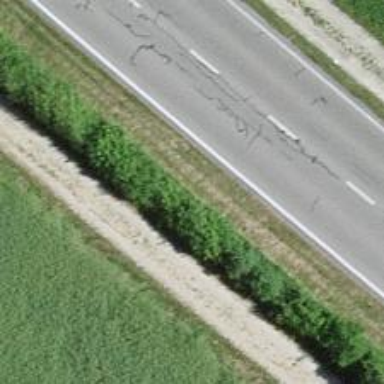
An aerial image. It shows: Hedge barrier.